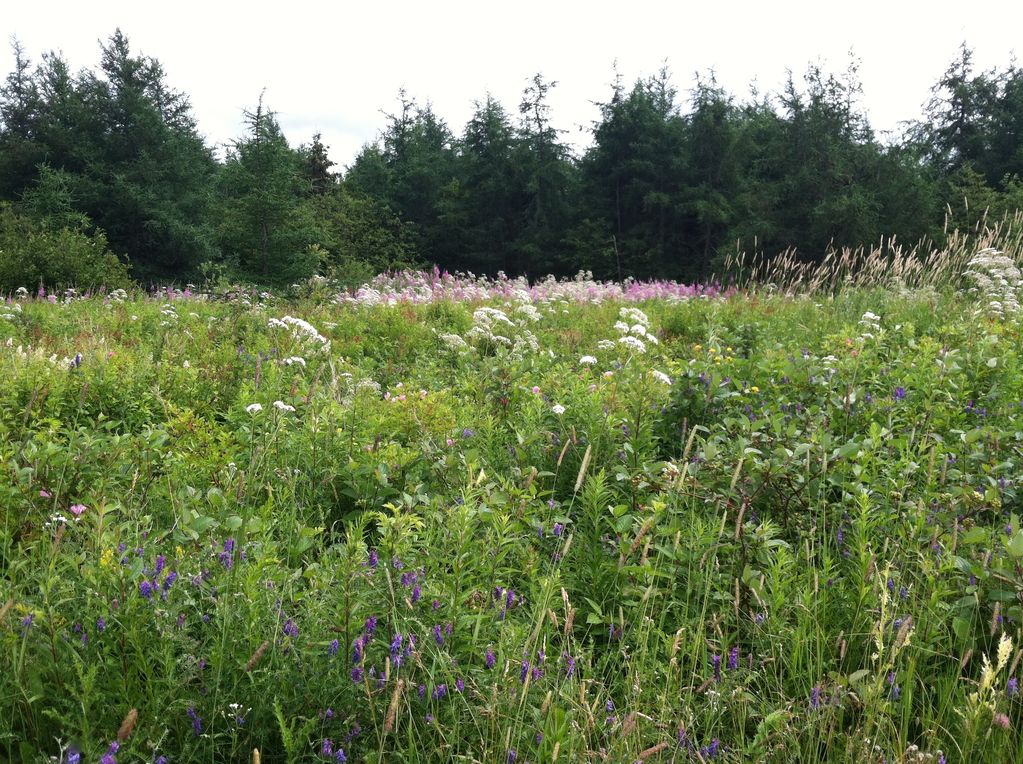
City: charlottetown